Question: I want to find the table in excel and assign it into an array.

Consider above excel image an example, First few rows have empty and/or middle rows contains some unwanted metadata or vice versa.
I want to only select the table below from Roll No, Name, etc.) to end of the table and assign it into an array temp = [].
How can it be achieved?
Also sometimes, there won't be any empty row cells, then how can we get the table Is there anyway we can use "Roll No" to identify the table?
<URL>
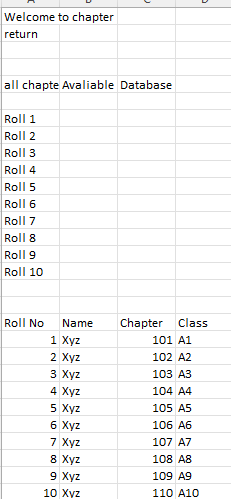
Answer: If you would like to select always the cell group at the bottom, filled with data, you can navigate to the concerning range.
'''
import xlwings as xw
path = r"test.xlsx"
wb = xw.Book(path)
ws = wb.sheets[0]
ws.used_range[-1:,:].end("up").expand().select() # Selects the range.
range_data = ws.used_range[-1:,:].end("up").expand().value # Stores the range as list of lists.
'''
You could also store the data as a pandas dataframe, which might be a more common use case:
'''
df = ws.used_range[-1:,:].end("up").expand().options(pd.DataFrame()).value
'''